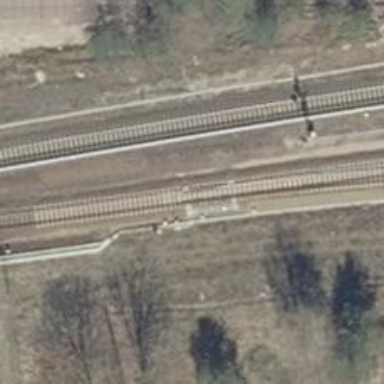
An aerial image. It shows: Railway switch.